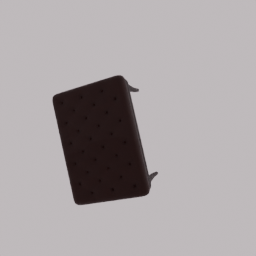
Label: furniture